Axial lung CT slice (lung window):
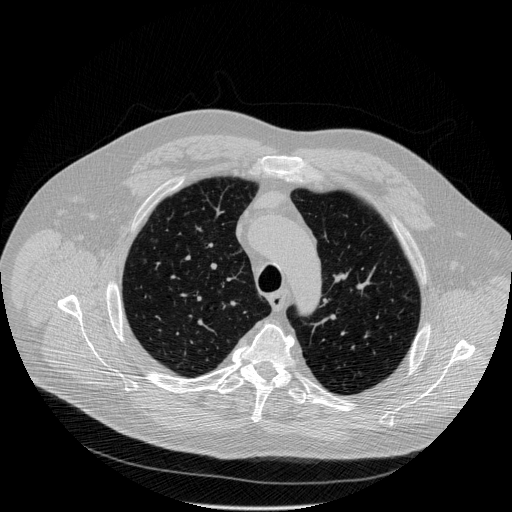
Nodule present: no